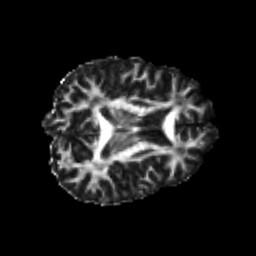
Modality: FA
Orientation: axial
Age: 20
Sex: male
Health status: healthy
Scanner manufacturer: philips
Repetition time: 7.477 s
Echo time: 0.08753 s